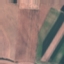
Land use / land cover: AnnualCrop